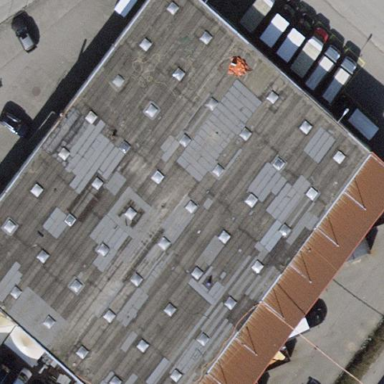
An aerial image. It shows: Retail building with flat roof.